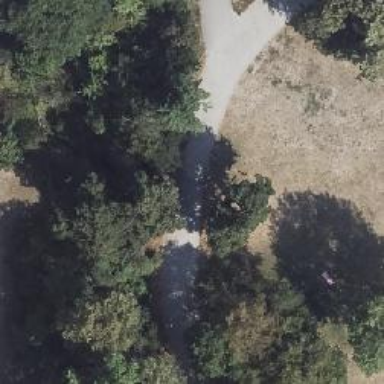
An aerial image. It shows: Deciduous broadleaved tree in park.